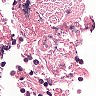
Metastatic tissue present: no